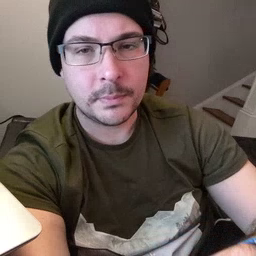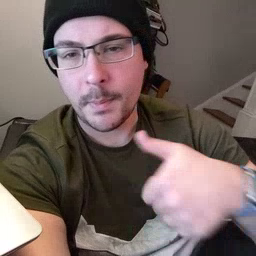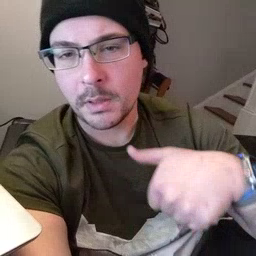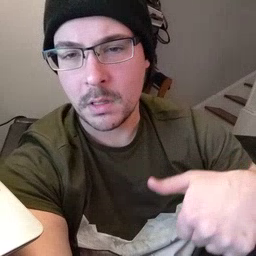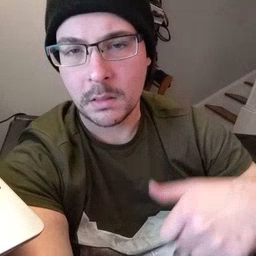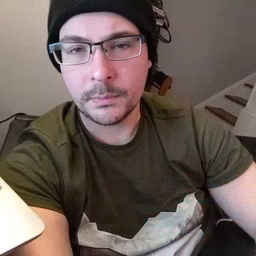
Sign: puzzle